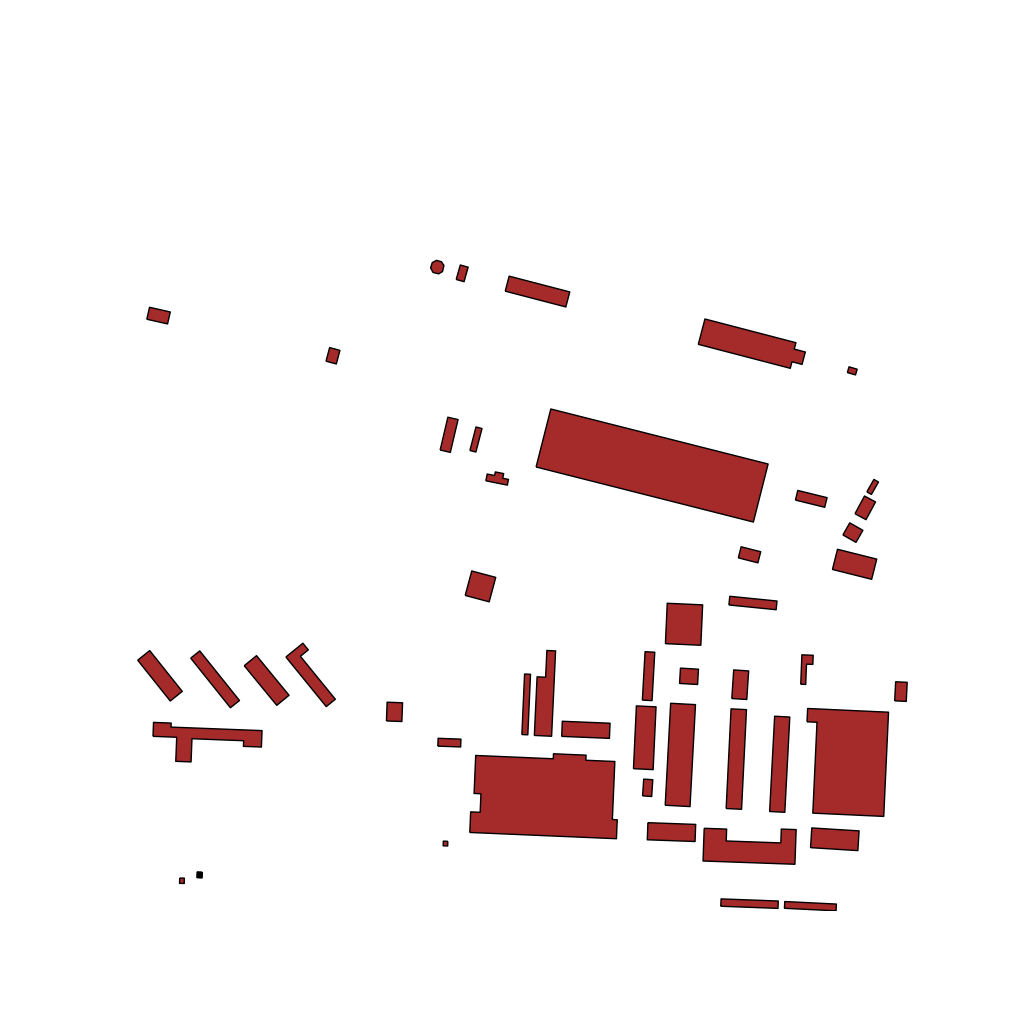
Tags: overhead vector_map, industrial, recreation, residential, individual_rise, low_rise, density_1, Building, Facility, 1.0 km²